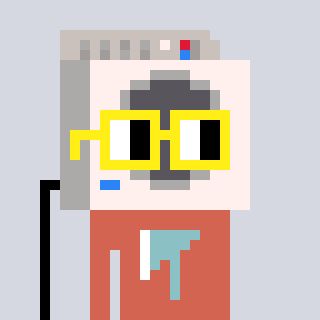
a pixel art character with square yellow glasses, a washing machine-shaped head and a peachy-colored body on a cool background